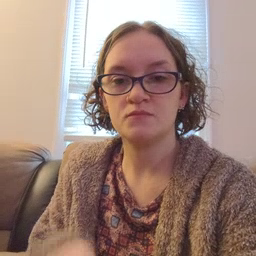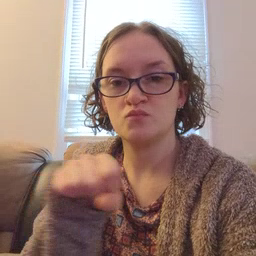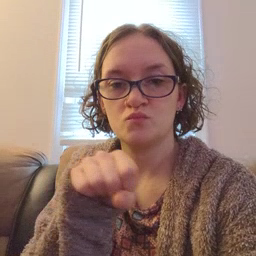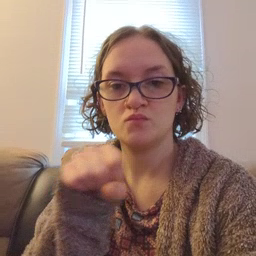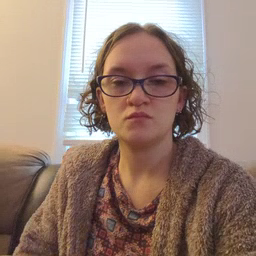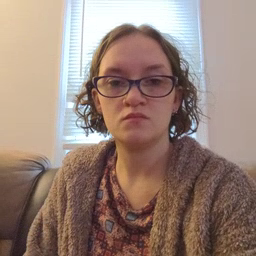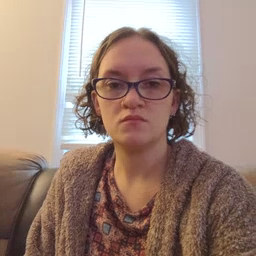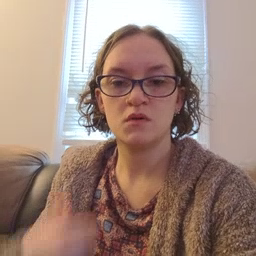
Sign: shoe